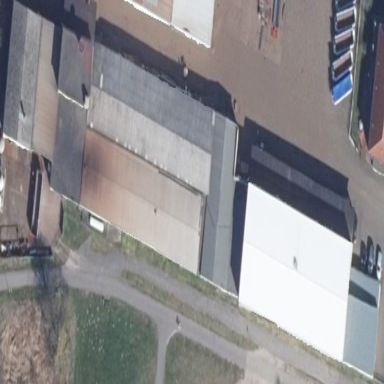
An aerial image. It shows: Warehouse building.